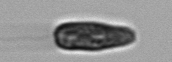
Label: Pseudochattonella_farcimen